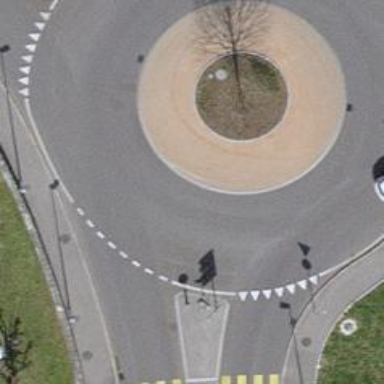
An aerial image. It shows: Secondary road made of asphalt leading to roundabout.